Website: ulta-beauty
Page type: billing-address
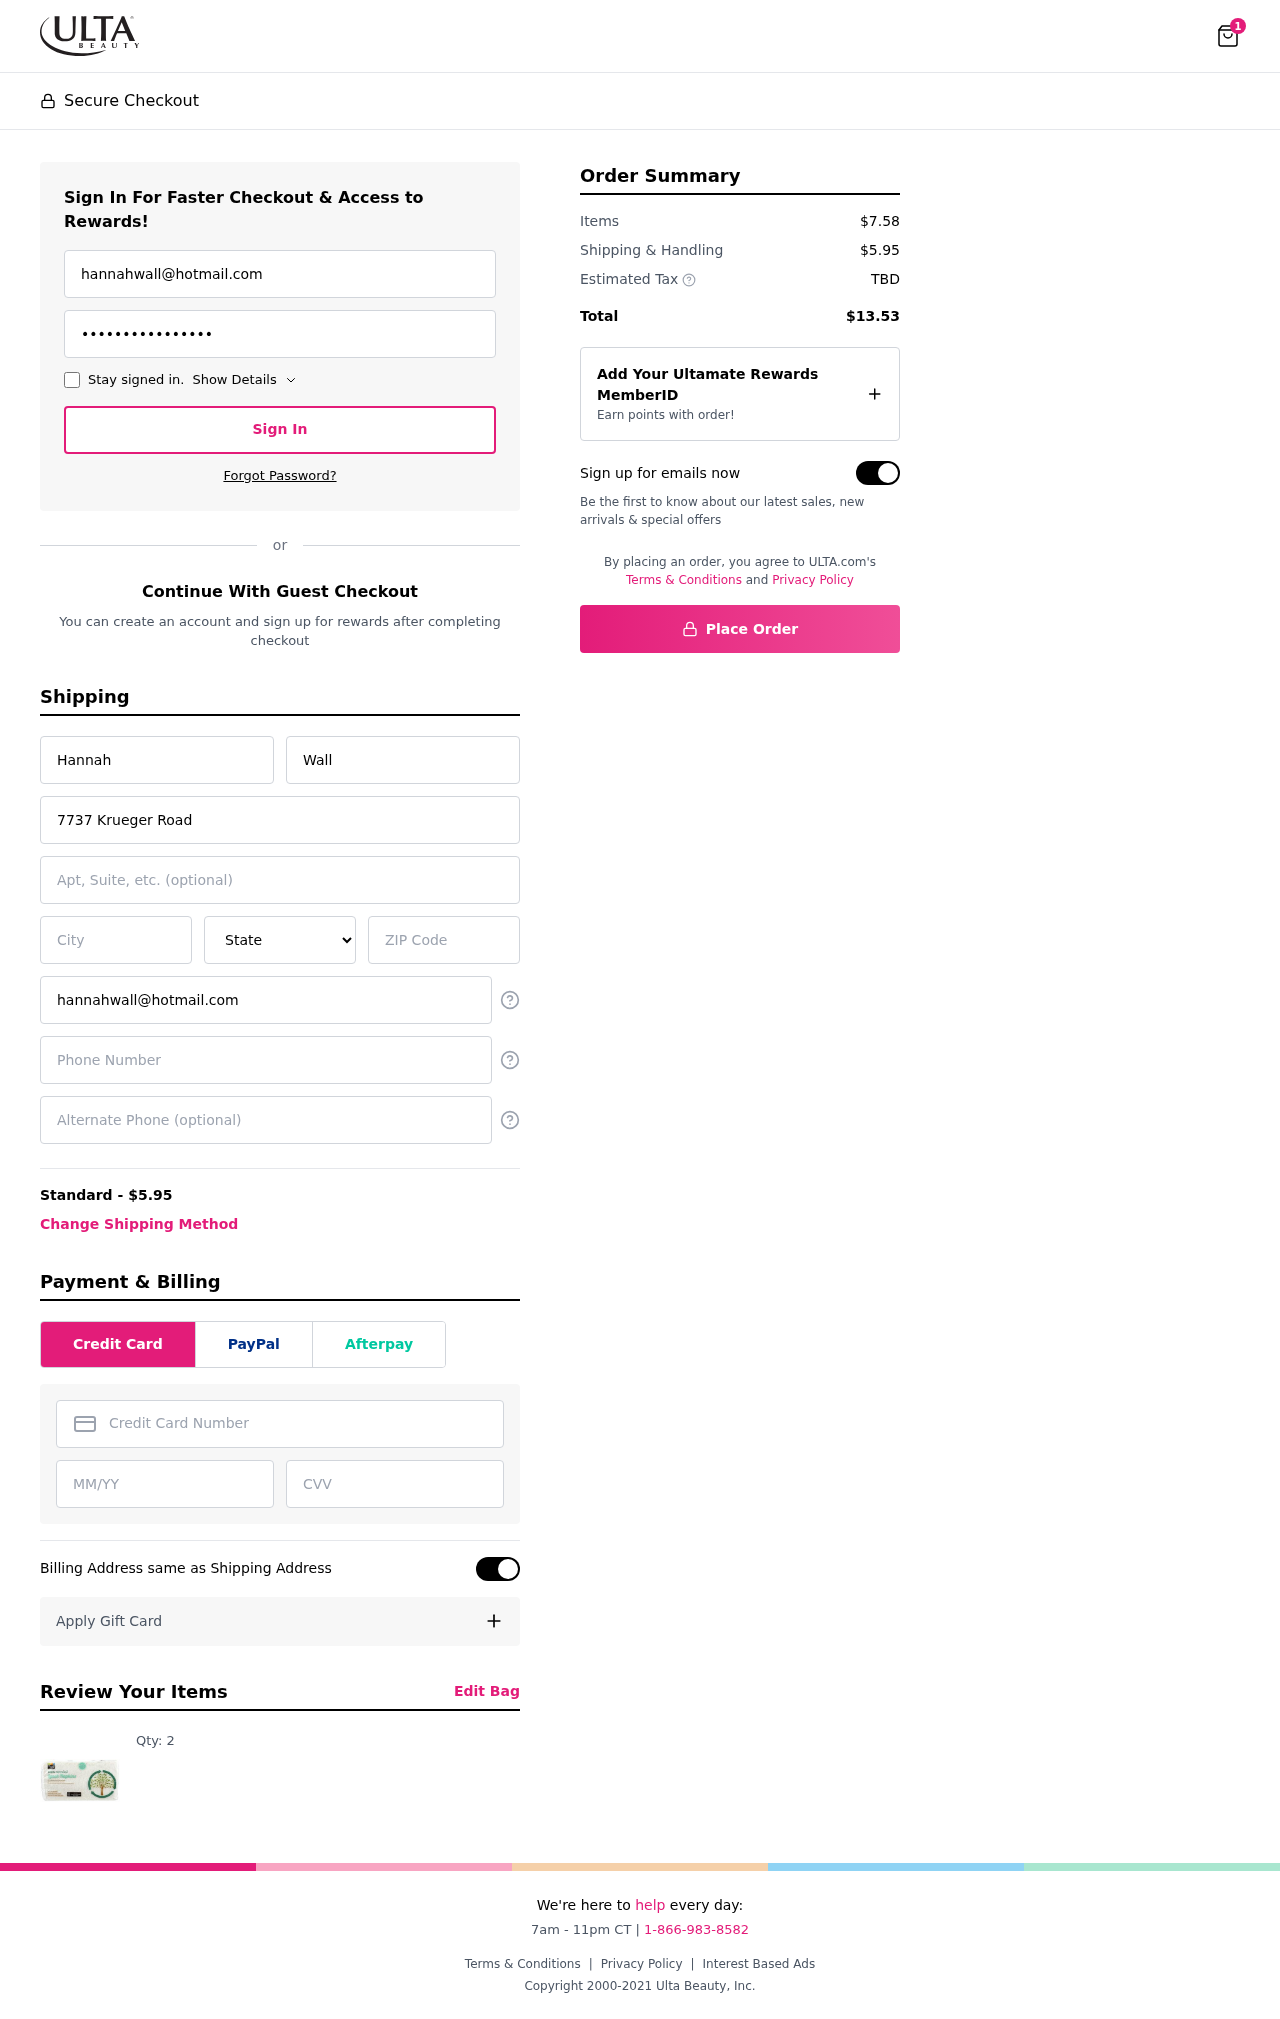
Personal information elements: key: PII_STATE
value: Pennsylvania
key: PII_EMAIL
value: hannahwall@hotmail.com
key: PII_FIRSTNAME
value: Hannah
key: PII_LASTNAME
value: Wall
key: PII_STREET
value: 7737 Krueger Road Apt. 156
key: PII_STREET2
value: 10694 Zimmerman Mall Apt. 071
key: PII_CITY
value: New Aaronside
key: PII_POSTCODE
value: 54554
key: PII_PHONE
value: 8807755892
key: PII_CARD_NUMBER
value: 2720 8022 6358 3555
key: PII_CARD_EXPIRY
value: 04/27
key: PII_CARD_CVV
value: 360
Product elements: key: PRODUCT1_QUANTITY
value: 2
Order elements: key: ORDER_NUM_ITEMS
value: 1
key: ORDER_SHIPPING_COST
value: $5.95
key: ORDER_SUBTOTAL
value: $7.58
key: ORDER_TOTAL
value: $13.53